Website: home-depot
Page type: delivery-shipping
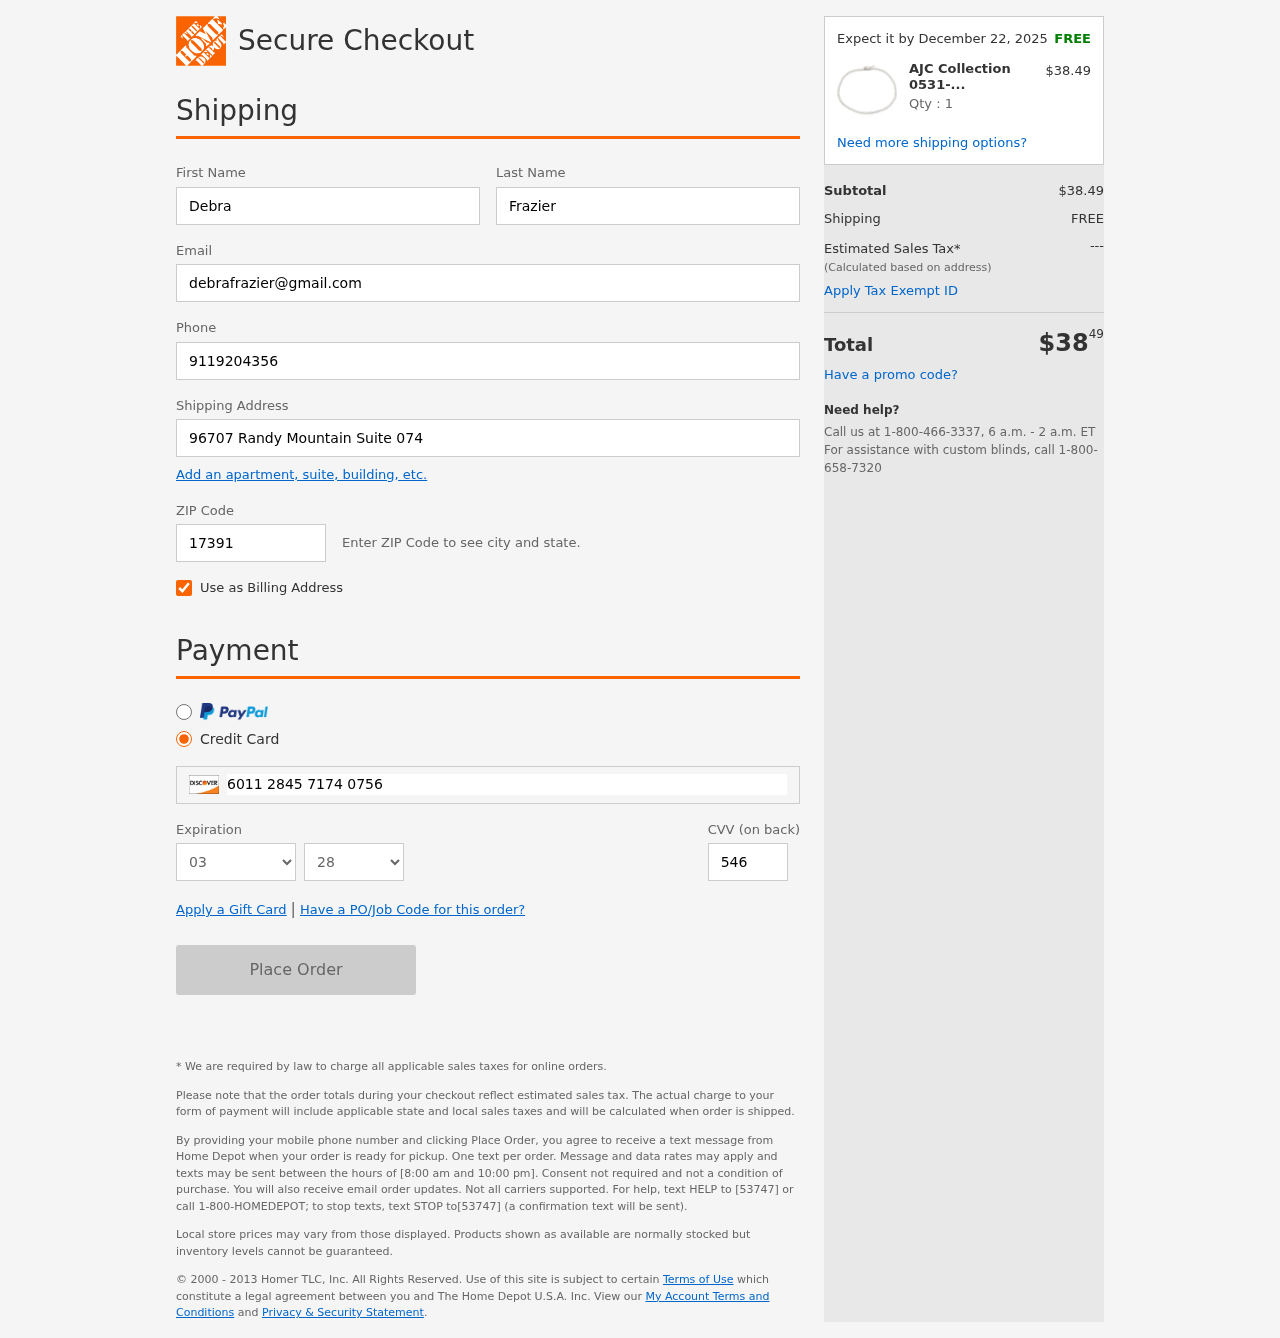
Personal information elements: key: PII_CARD_CVV
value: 546
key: PII_CARD_EXPIRY_MONTH
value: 03
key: PII_CARD_EXPIRY_YEAR
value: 28
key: PII_CARD_NUMBER
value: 6011 2845 7174 0756
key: PII_EMAIL
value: debrafrazier@gmail.com
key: PII_FIRSTNAME
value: Debra
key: PII_LASTNAME
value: Frazier
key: PII_PHONE
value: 9119204356
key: PII_POSTCODE
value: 17391
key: PII_STREET
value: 96707 Randy Mountain Suite 074
Product elements: key: PRODUCT1_NAME
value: AJC Collection 0531-6187-0012-0000 Diamond Platinum 850 Bracelet
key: PRODUCT1_PRICE
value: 38.49
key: PRODUCT1_QUANTITY
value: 1
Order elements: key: ORDER_DELIVERY_DATE
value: Expect it by December 22, 2025
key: ORDER_SUBTOTAL
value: $38.49
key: ORDER_SHIPPING_COST
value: FREE
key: ORDER_TOTAL
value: $3849